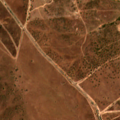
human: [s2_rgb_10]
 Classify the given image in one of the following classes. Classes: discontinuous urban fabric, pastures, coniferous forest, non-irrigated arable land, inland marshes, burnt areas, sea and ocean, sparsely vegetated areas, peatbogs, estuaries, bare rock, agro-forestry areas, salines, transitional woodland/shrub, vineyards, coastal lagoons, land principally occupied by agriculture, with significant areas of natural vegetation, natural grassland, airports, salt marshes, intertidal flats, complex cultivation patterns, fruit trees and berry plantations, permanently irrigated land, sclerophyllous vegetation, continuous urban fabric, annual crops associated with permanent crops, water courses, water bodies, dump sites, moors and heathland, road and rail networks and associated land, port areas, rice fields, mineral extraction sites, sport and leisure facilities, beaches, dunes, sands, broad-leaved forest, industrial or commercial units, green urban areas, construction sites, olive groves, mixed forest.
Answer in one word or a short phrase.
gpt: pastures, transitional woodland/shrub